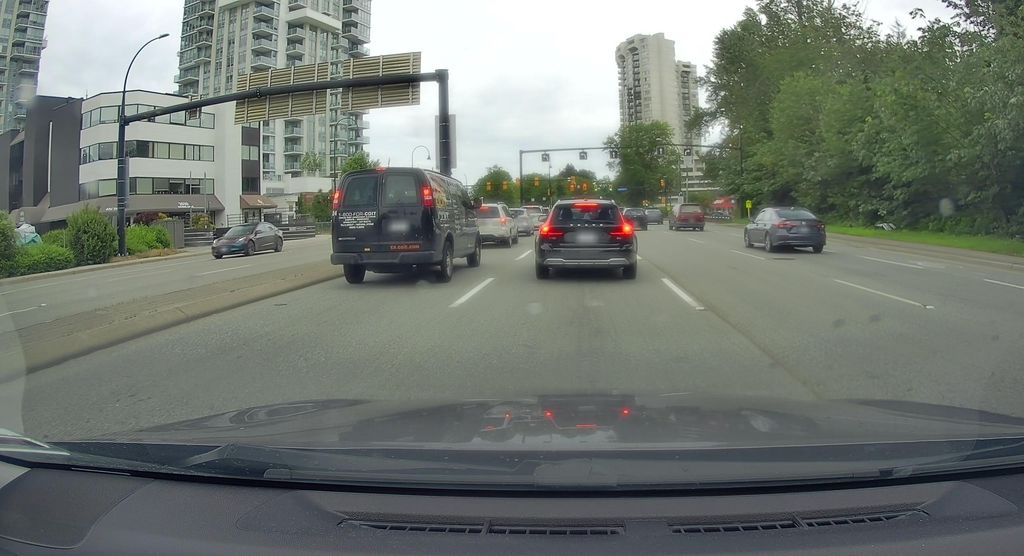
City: vancouver